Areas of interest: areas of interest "football field"
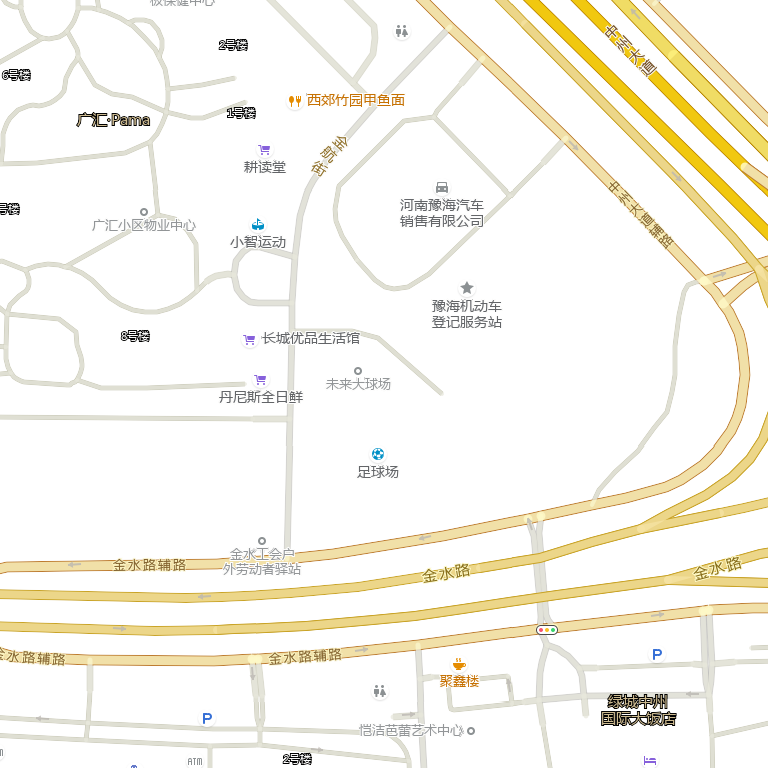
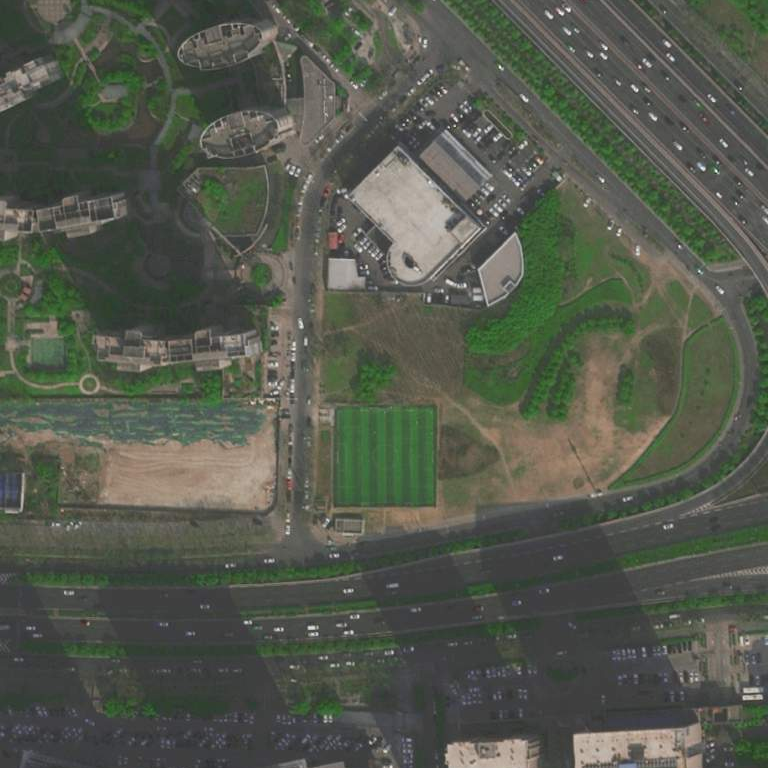